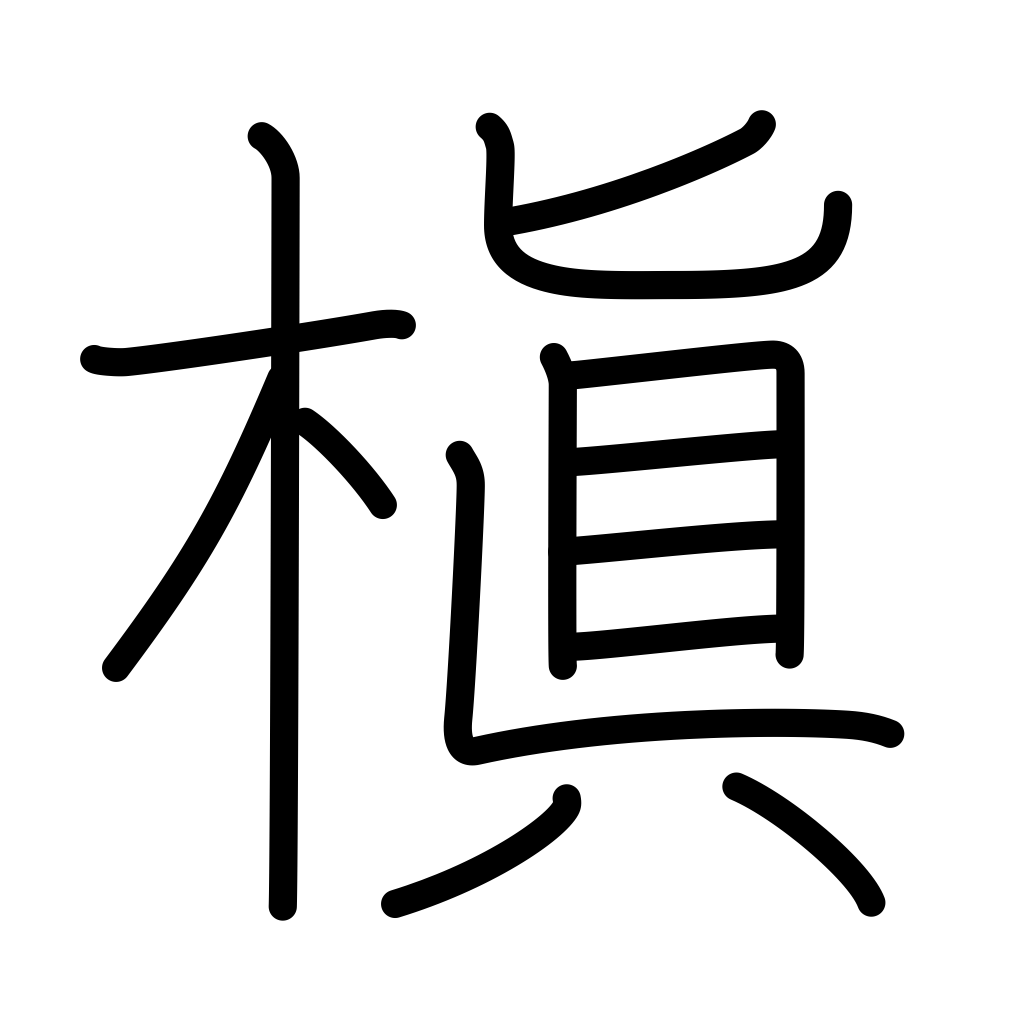
Meaning: twig, Chinese black pine